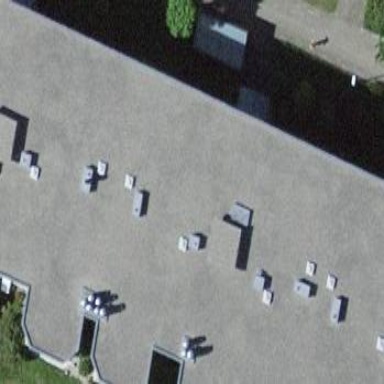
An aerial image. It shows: Apartment building with flat roof.